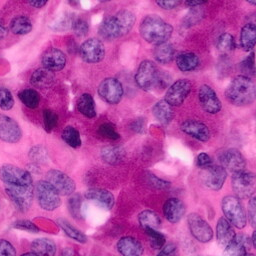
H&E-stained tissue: Pancreatic